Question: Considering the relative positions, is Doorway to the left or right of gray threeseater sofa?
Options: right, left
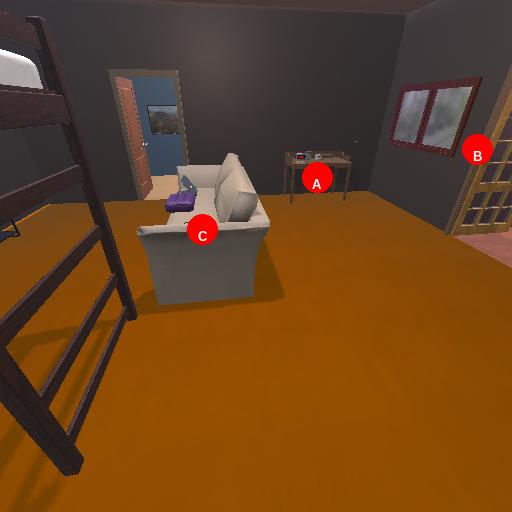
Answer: right